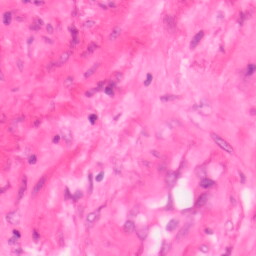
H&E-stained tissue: Colon